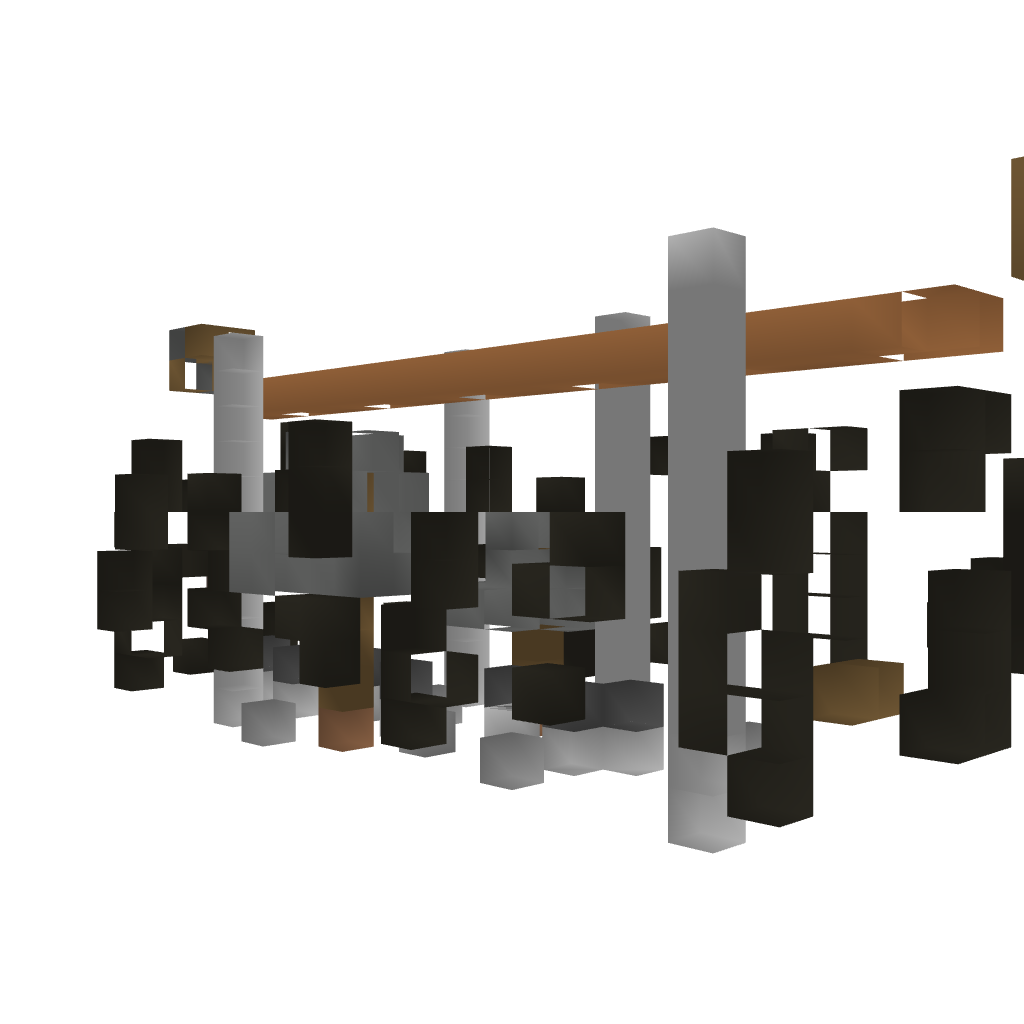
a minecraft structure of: temple of nature